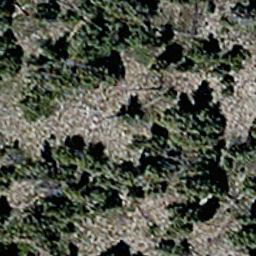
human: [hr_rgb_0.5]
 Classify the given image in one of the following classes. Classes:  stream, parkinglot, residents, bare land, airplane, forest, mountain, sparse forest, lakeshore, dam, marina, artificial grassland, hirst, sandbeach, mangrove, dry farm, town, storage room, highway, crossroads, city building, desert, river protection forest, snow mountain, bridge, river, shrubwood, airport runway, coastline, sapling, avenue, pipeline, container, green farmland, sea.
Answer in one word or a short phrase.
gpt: sparse forest